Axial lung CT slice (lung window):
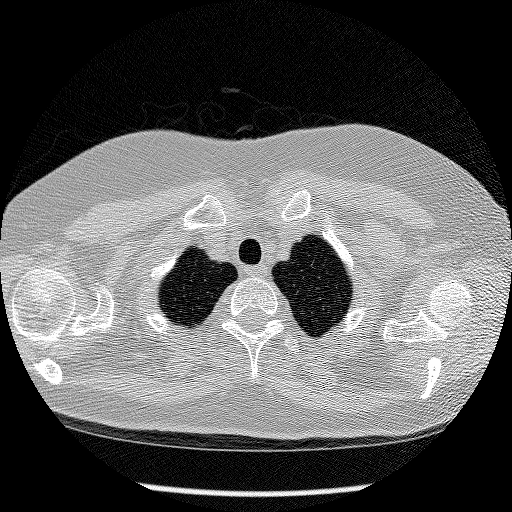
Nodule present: no